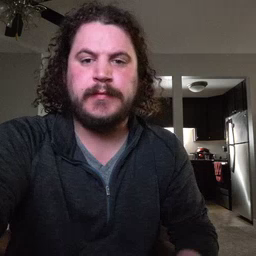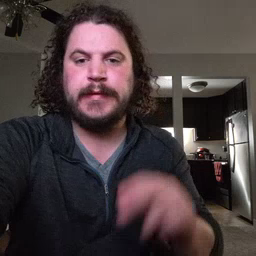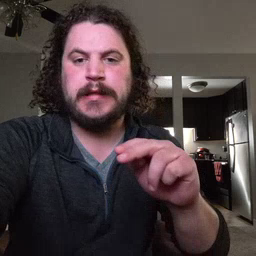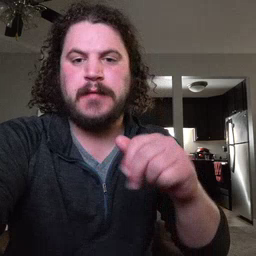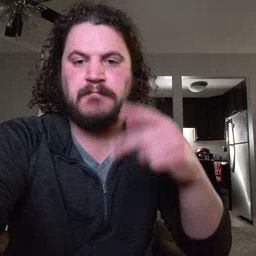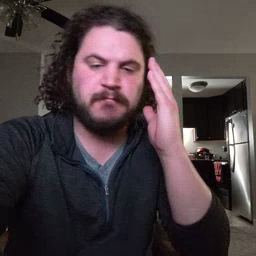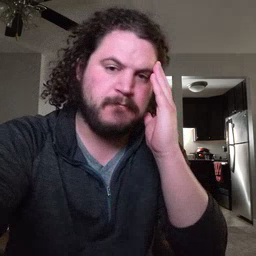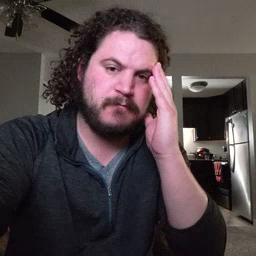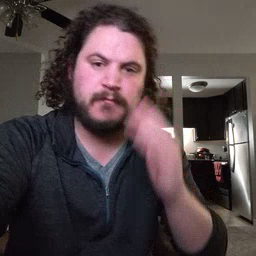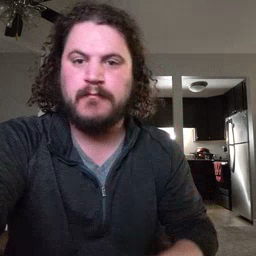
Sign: nap